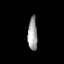
Tissue: prostate
Cell type: T cells
Senescence score: 0.2916
Nuclear area (px): 305
Mean DAPI intensity: 161.948